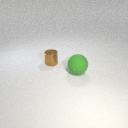
large green rubber sphere to the right of small brown metal cylinder